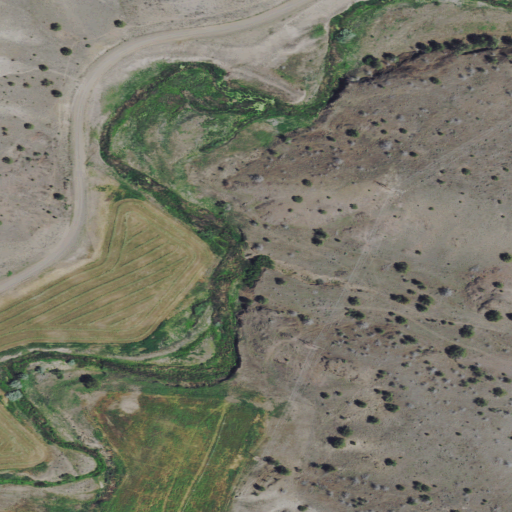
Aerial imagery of valley in Oregon named MacDonald Canyon containing grassland, shrub, open development, low intensity development, and medium intensity development